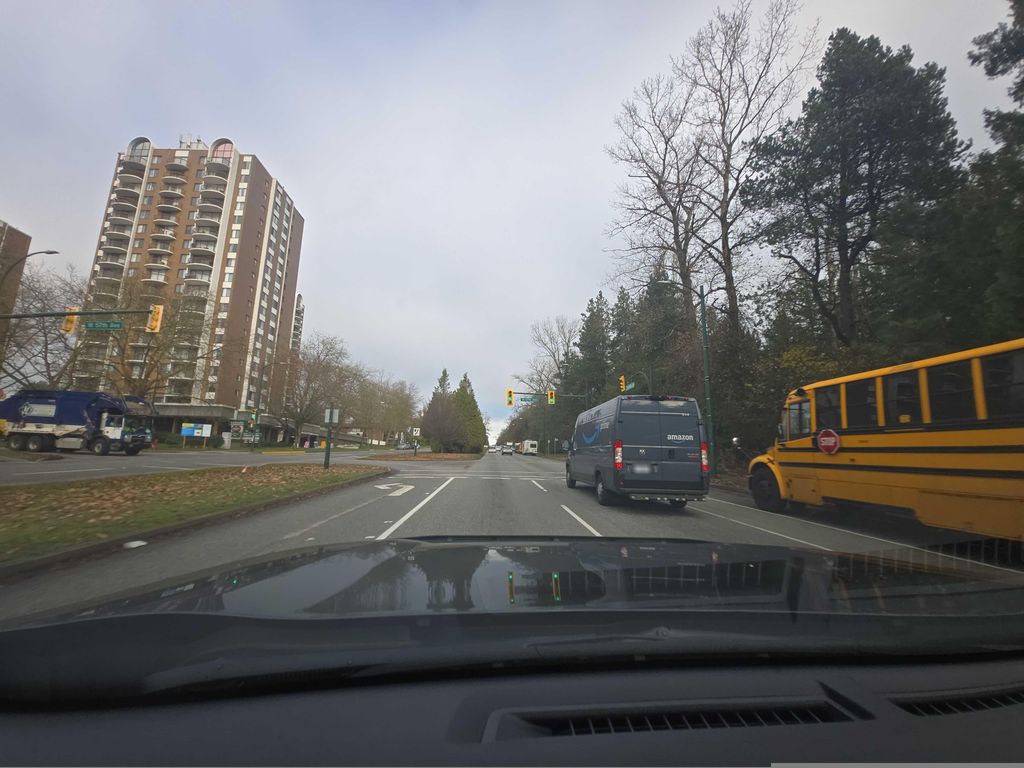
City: vancouver